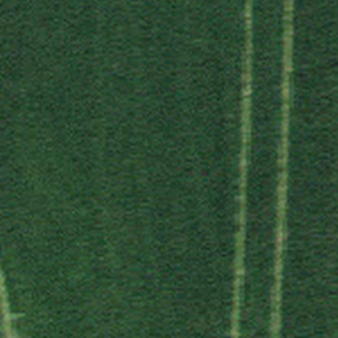
Label: other